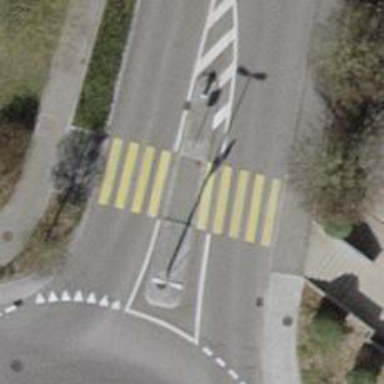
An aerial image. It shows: Traffic calming island.